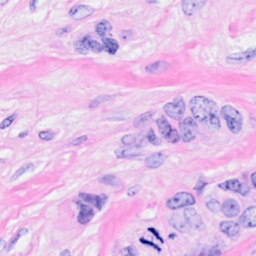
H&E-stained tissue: Breast